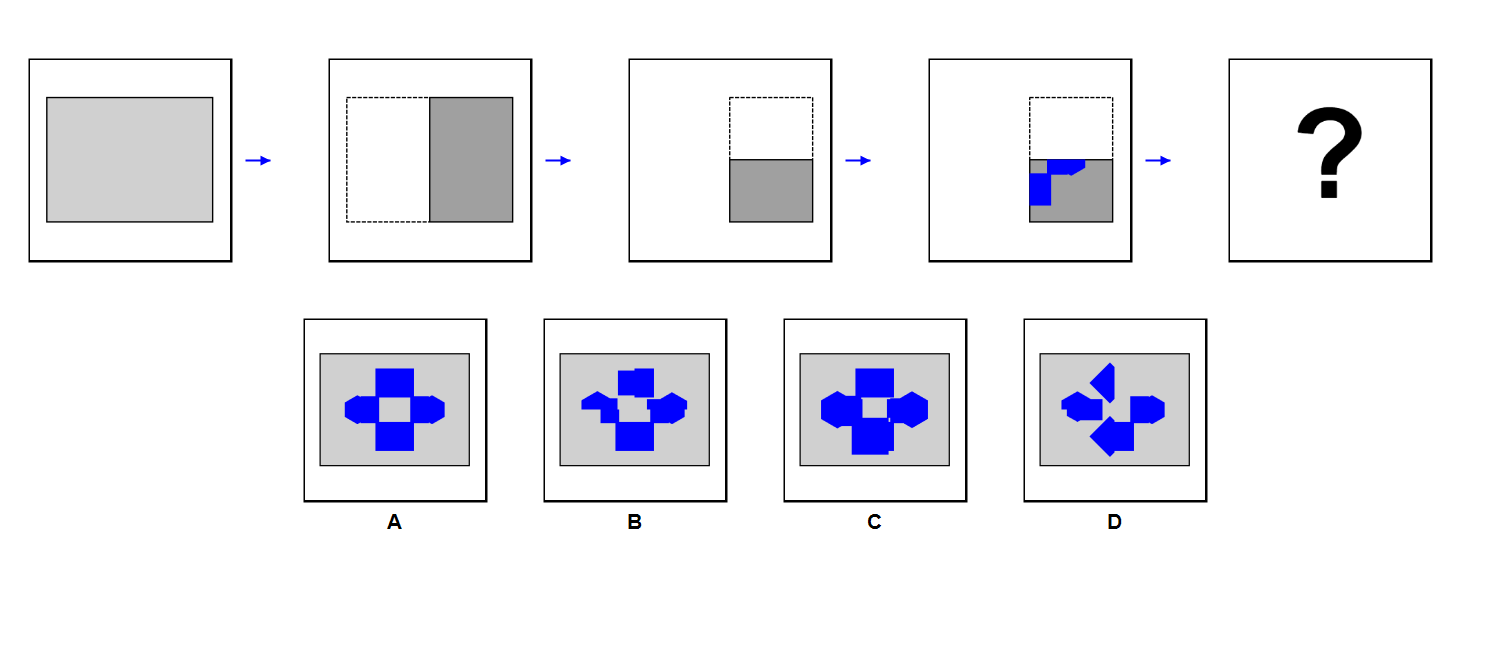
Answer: A